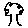
Label: tree